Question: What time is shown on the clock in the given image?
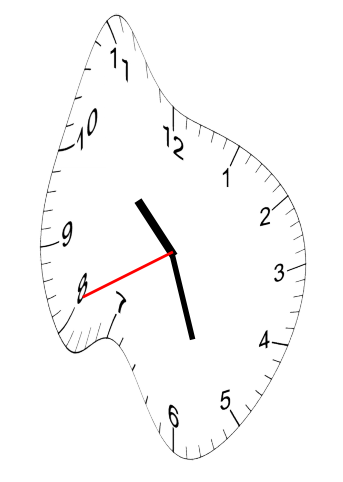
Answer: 10:26:41